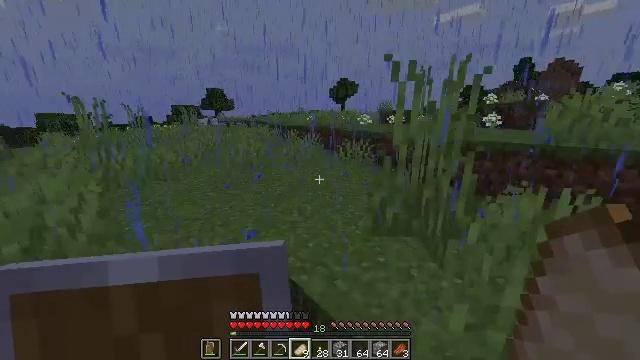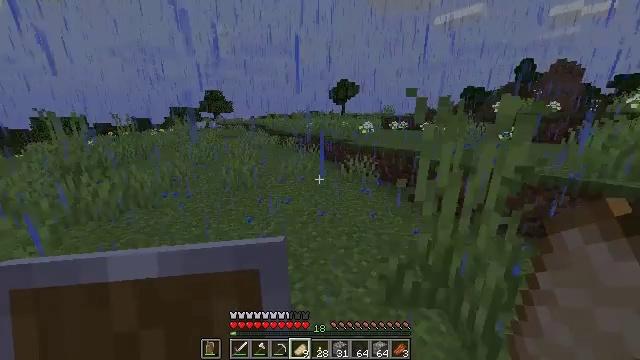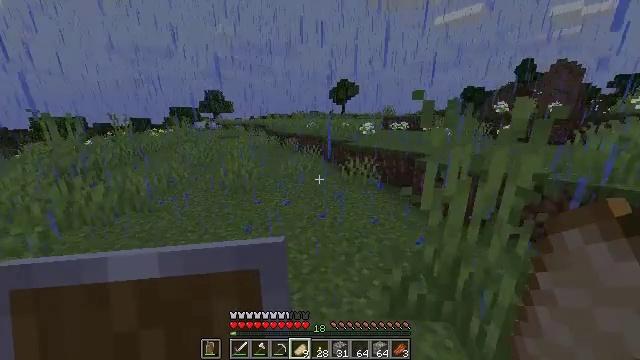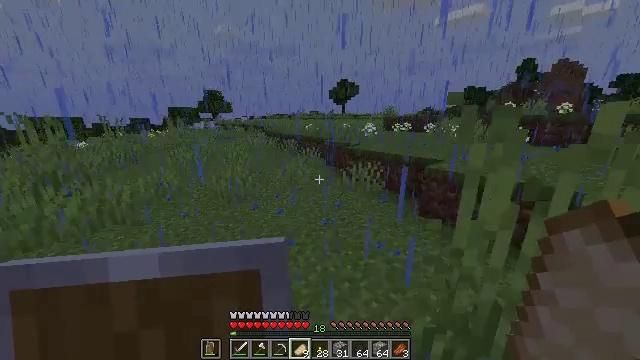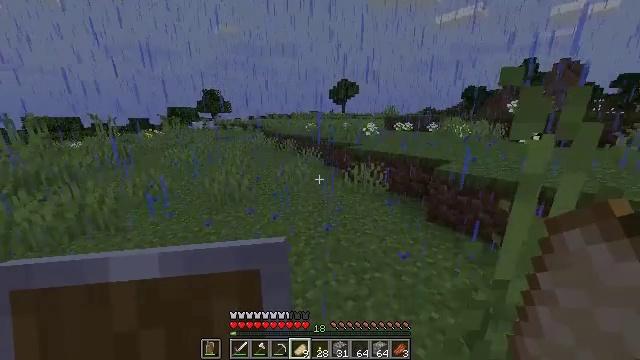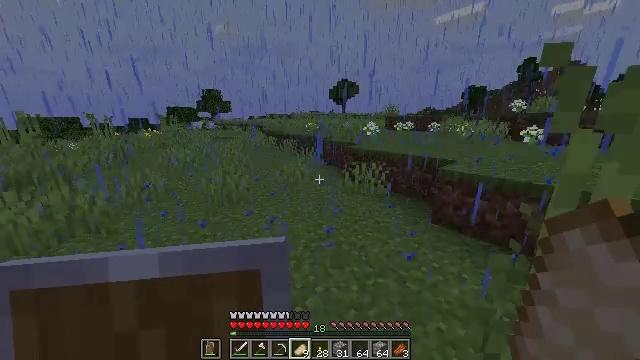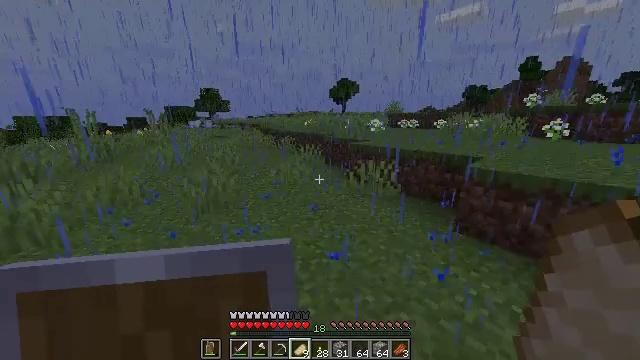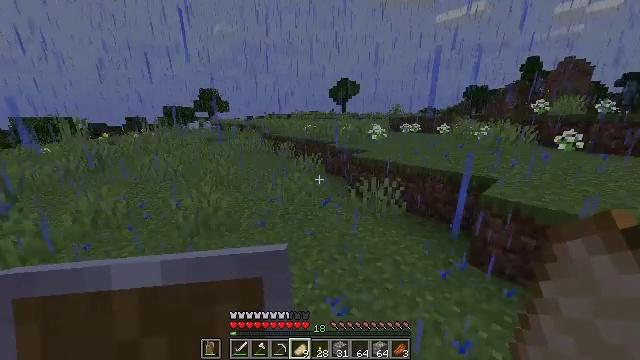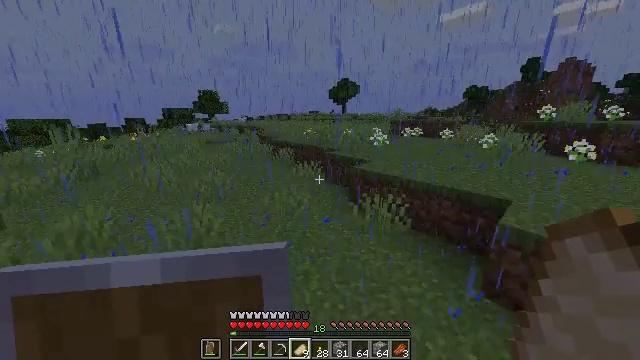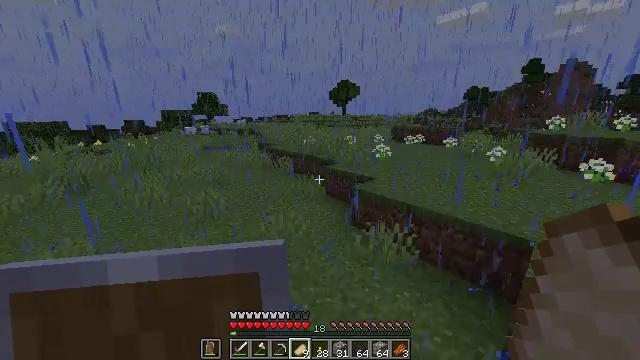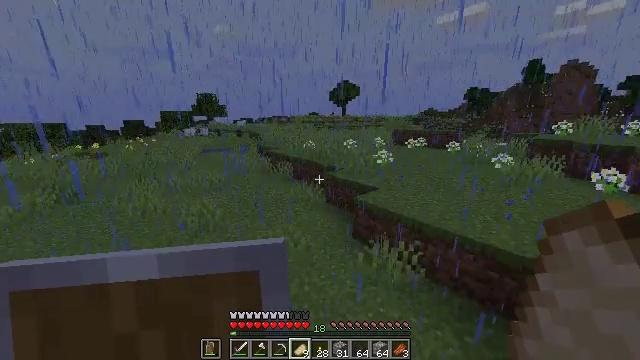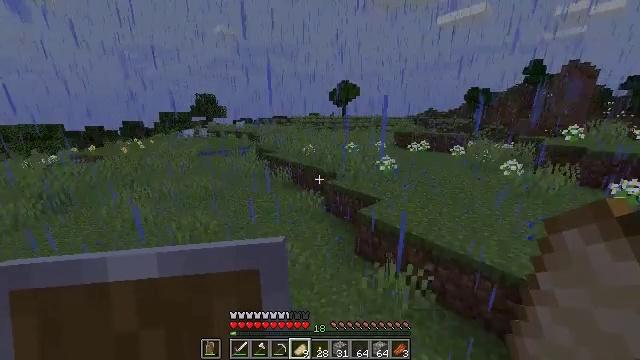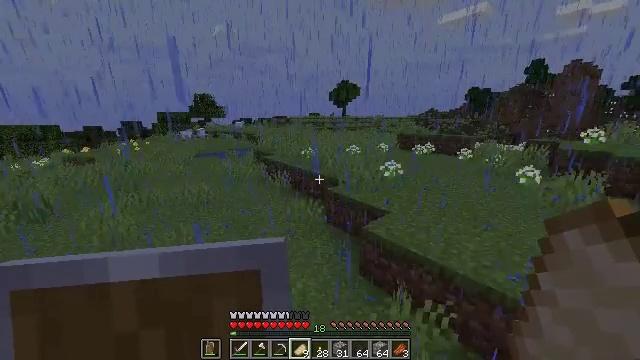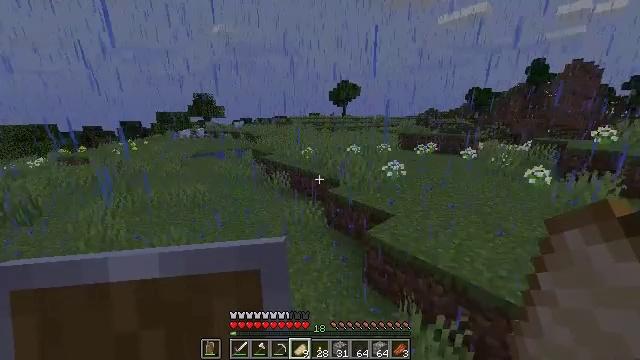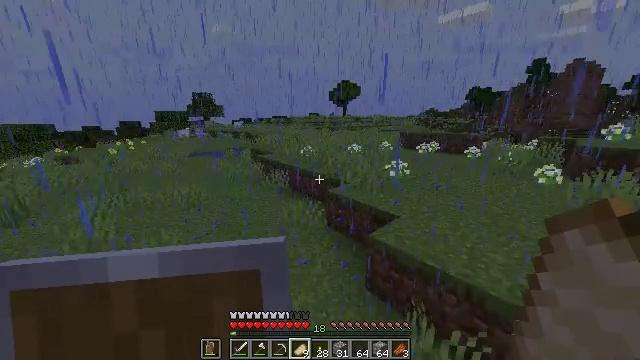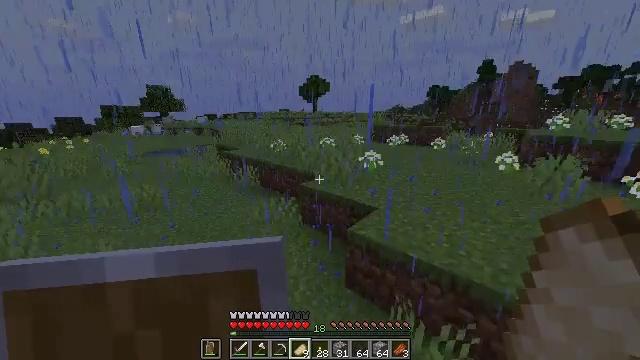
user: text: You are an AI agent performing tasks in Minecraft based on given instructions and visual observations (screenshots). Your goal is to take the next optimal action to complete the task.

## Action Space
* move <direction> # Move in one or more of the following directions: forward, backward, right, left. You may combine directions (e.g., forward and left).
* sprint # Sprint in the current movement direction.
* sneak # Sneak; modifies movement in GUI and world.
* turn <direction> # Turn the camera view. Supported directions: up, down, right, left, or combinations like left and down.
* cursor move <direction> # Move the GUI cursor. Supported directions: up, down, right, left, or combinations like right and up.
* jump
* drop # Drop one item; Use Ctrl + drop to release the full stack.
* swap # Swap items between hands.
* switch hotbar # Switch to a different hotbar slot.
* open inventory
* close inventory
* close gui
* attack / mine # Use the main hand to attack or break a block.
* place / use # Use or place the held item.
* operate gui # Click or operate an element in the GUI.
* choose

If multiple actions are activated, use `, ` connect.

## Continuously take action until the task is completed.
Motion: motion action
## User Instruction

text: Drop an apple.
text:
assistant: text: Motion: move forward, jump
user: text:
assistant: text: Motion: move forward, jump
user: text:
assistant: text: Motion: move forward, jump
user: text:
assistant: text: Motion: move forward
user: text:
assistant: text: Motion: move forward
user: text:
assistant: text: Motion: move forward, jump
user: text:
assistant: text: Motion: move forward, jump
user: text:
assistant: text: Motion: move forward, jump
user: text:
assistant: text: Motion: move forward, jump
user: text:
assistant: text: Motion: move forward, jump
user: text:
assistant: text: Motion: move forward, jump
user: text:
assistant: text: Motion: move forward, jump
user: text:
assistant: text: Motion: move forward, jump
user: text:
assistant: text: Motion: move forward
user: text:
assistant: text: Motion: move forward, turn right
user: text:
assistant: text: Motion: move forward, turn right
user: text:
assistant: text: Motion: move forward, jump
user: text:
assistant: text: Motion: move forward, turn right, jump
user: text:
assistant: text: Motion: move forward, jump
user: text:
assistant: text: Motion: move forward, jump
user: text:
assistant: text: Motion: move forward, jump
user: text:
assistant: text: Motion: move forward, jump
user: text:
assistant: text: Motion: move forward, jump
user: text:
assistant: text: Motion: move forward, jump
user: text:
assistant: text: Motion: move forward, jump
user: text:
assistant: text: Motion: move forward, jump
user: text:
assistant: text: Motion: move forward, jump
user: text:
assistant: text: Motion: move forward, jump
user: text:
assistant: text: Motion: move forward, jump
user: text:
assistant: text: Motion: move forward, jump